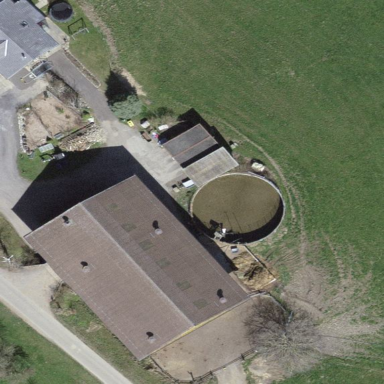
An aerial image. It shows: Barn.